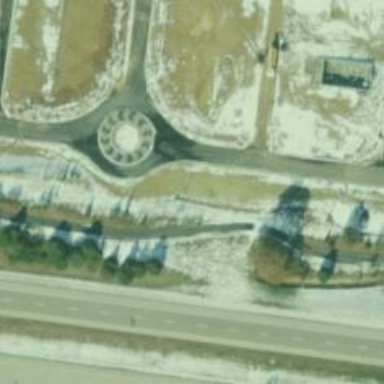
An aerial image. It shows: Asphalt cycleway.